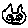
Label: cat